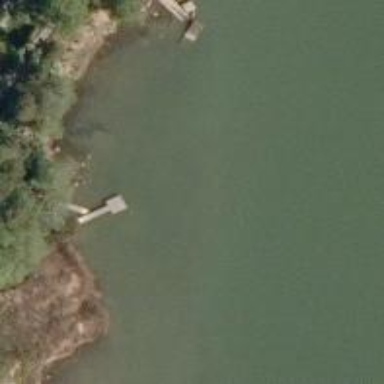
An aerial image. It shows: Man-made pier.